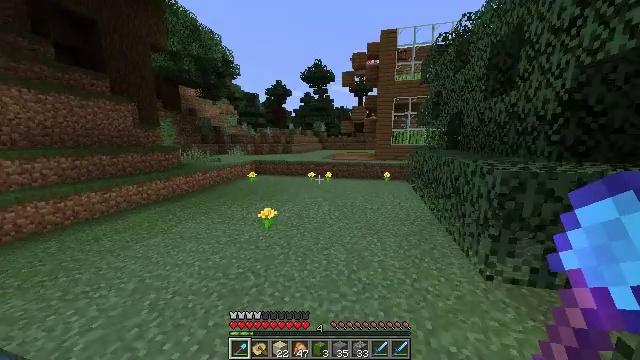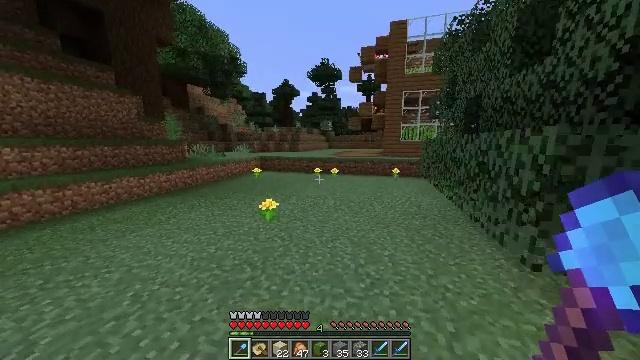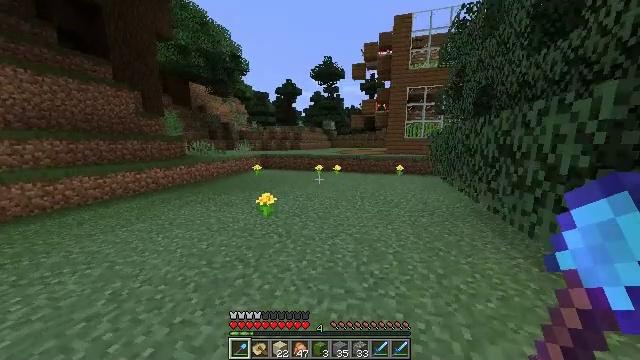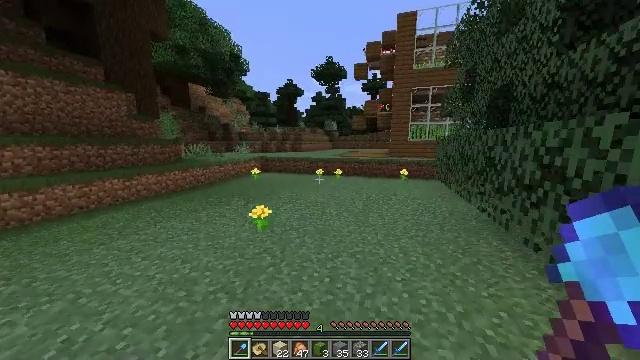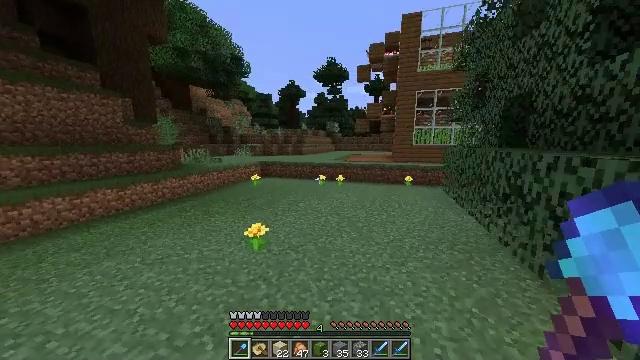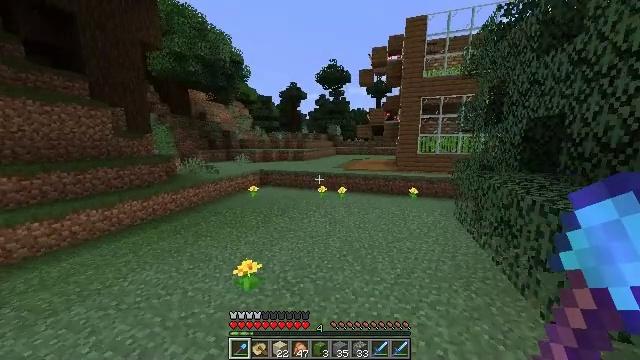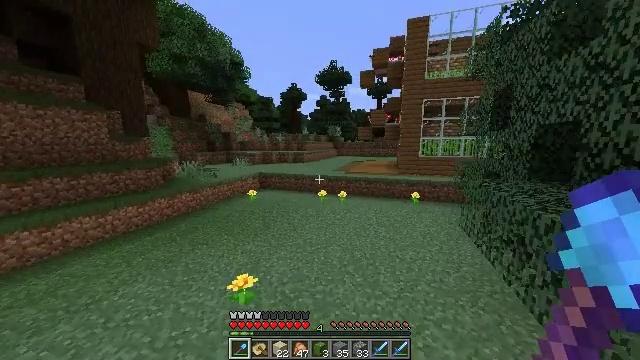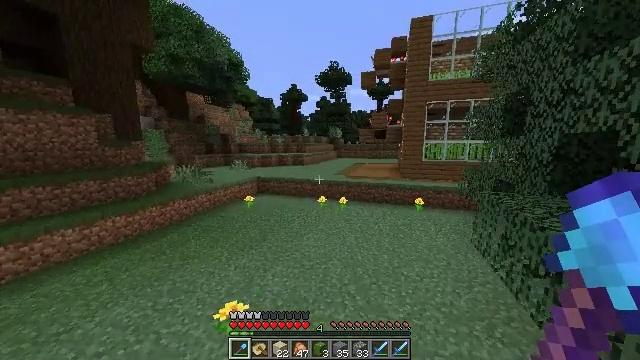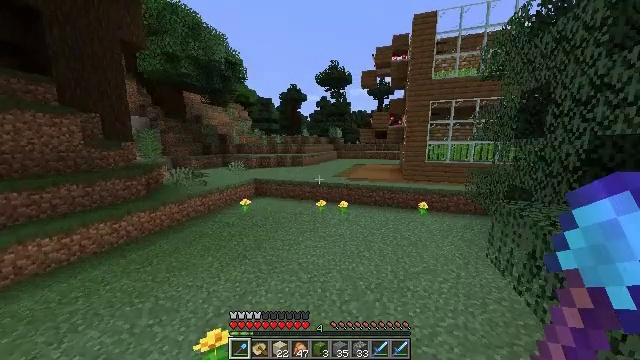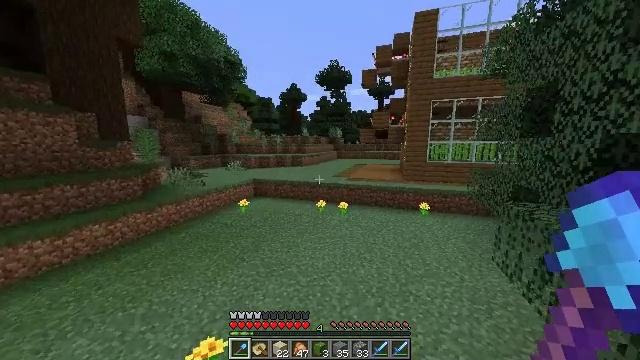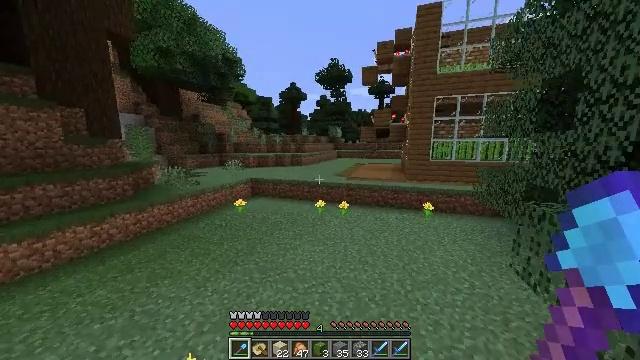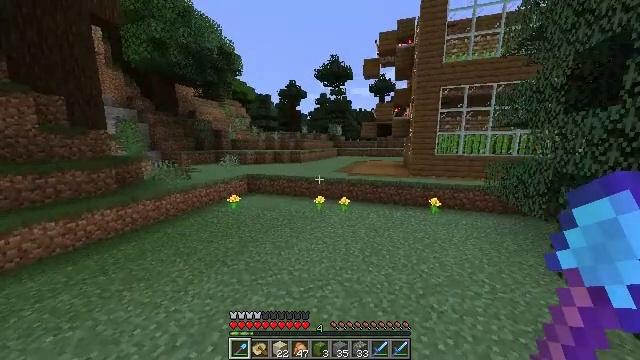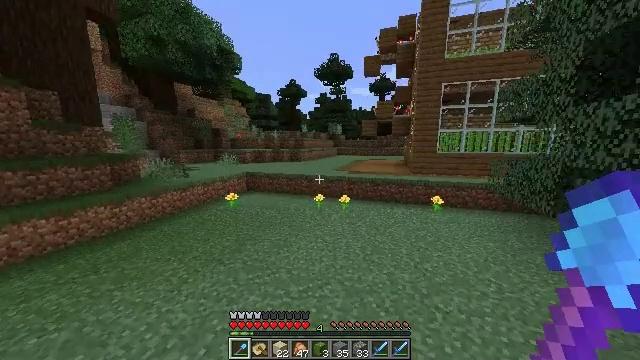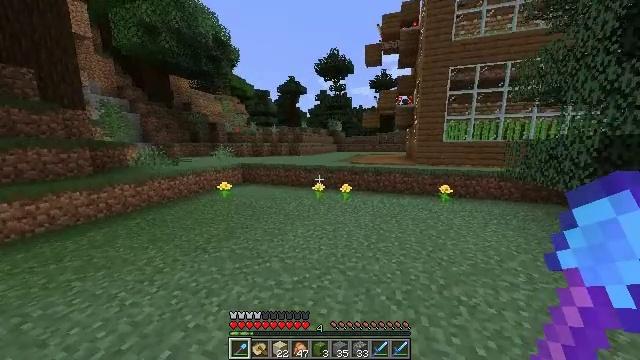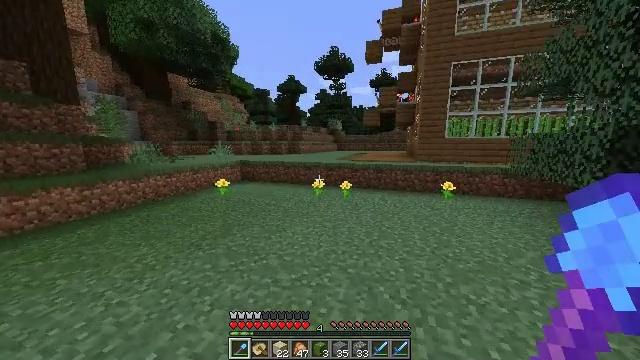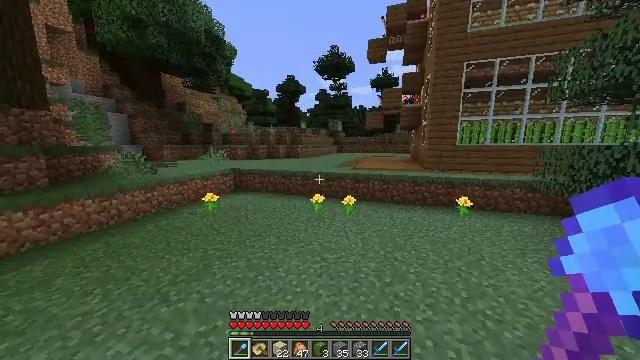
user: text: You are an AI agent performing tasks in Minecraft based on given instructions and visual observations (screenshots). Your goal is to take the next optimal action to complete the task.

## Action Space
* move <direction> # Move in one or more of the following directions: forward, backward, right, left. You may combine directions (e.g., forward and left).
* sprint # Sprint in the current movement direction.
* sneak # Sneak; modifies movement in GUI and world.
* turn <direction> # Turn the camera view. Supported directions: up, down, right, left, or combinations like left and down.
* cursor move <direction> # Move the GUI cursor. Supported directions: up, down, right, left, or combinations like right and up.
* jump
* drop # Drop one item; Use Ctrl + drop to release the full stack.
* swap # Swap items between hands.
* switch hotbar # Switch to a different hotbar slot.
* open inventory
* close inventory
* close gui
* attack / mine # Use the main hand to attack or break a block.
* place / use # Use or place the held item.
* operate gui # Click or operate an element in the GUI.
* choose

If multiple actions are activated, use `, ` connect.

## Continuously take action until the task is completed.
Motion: motion action
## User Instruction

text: Harvest sweet berries by mining the bush.
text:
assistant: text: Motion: move forward, turn left, jump
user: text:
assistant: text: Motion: move forward, sprint, jump
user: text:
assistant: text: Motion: move forward, sprint, jump
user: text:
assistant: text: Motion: move forward, sprint, jump
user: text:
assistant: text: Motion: move forward, jump
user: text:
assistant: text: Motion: move forward, jump
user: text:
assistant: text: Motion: move forward, jump
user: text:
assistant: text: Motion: move forward, jump
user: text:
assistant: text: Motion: move forward, jump
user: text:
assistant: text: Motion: move forward, jump
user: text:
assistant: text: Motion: move forward, jump
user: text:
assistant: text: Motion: move forward, jump
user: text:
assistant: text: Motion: move forward, jump
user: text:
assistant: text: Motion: move forward, jump
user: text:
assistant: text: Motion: move forward, sprint, jump
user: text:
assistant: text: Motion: move forward, sprint, jump
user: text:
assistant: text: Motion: move forward, sprint, jump
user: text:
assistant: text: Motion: move forward, jump
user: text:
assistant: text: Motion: move forward, jump
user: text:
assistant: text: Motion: move forward, jump
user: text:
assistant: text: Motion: move forward, jump
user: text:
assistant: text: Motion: move forward, jump
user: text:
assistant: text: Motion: move forward, jump
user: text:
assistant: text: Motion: move forward, jump
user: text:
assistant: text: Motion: move forward, jump
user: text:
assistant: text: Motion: move forward, jump
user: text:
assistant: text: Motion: move forward, jump
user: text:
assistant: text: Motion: move forward, sprint, jump
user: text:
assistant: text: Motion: move forward, sprint, jump
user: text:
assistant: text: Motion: move forward, sprint, jump